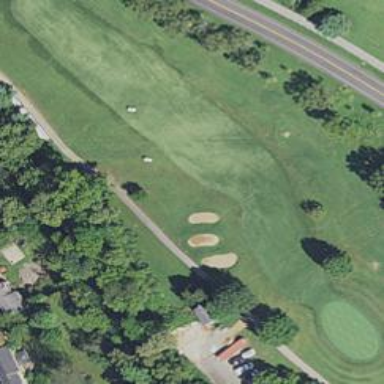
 with lush green grass covering the ground."